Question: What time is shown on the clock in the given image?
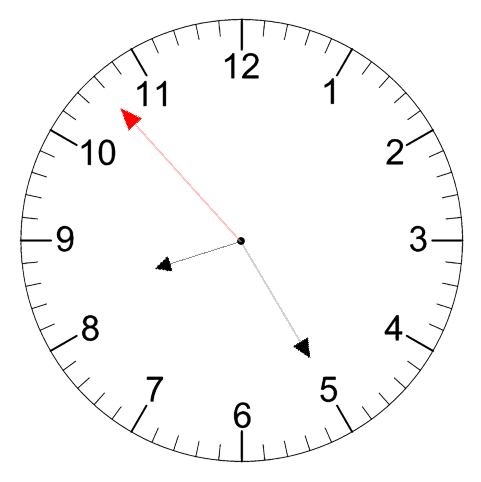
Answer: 08:24:53